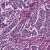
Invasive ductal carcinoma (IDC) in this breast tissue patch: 1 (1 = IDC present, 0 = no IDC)